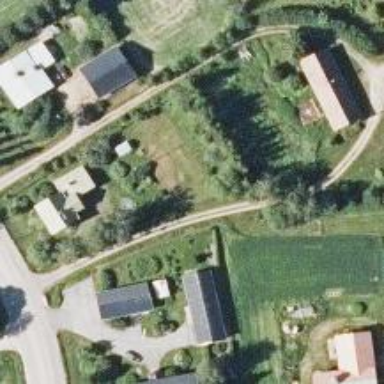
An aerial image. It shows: Village area.